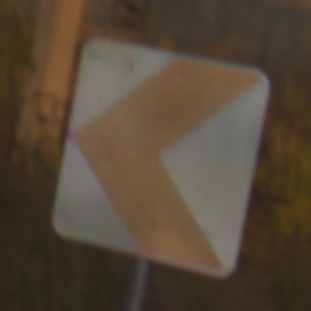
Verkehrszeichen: RichtungstafelnInKurvenKleinRechts
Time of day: SunriseSunset
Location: Roofed (Suburban)
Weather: Clear
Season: NotSpecified
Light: Natural